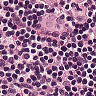
Metastatic tissue present: no